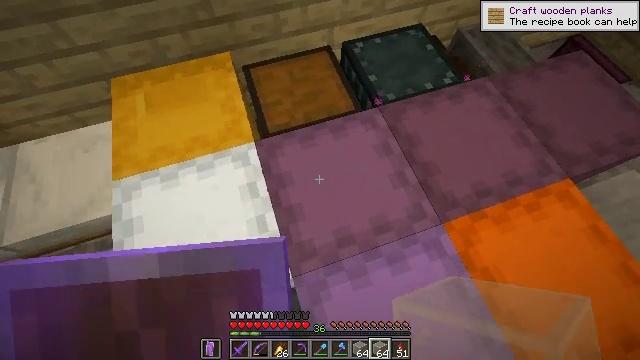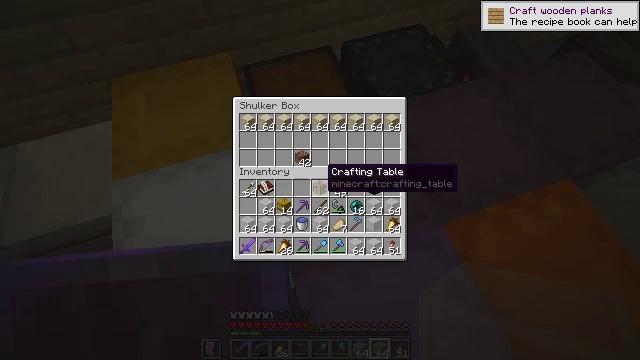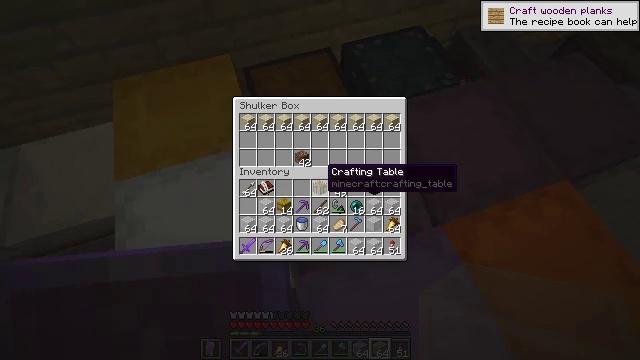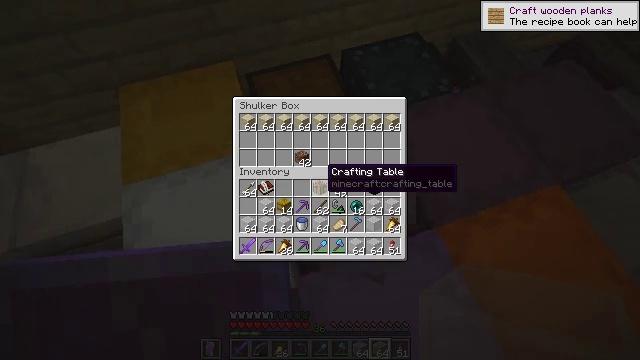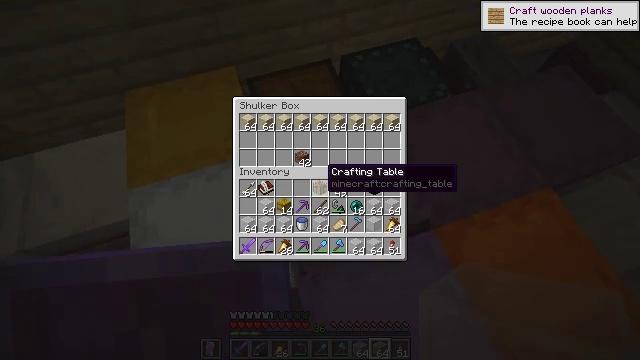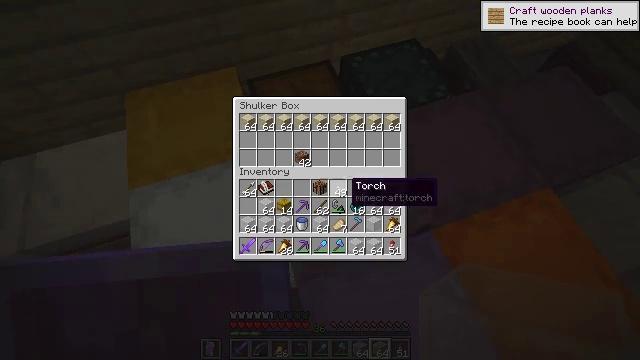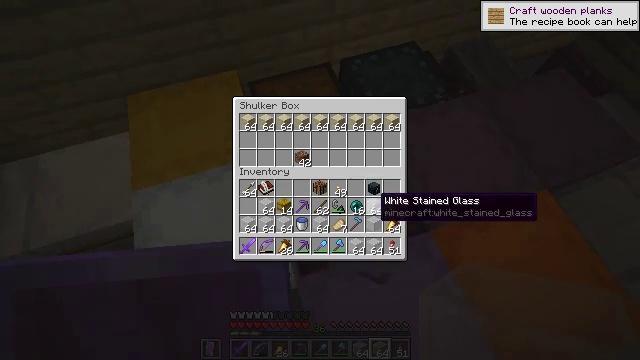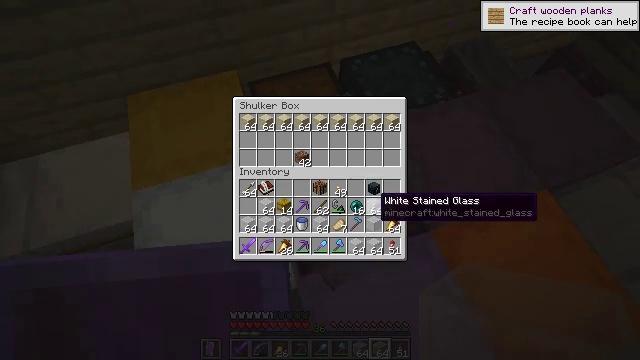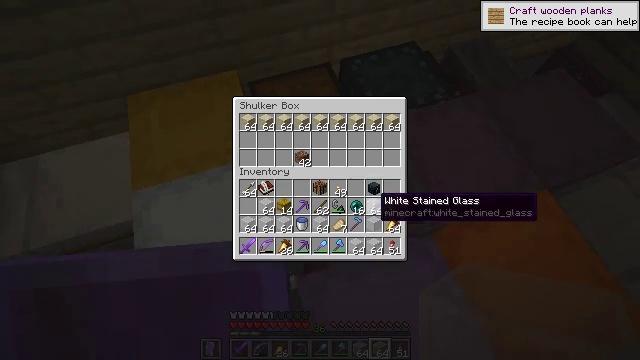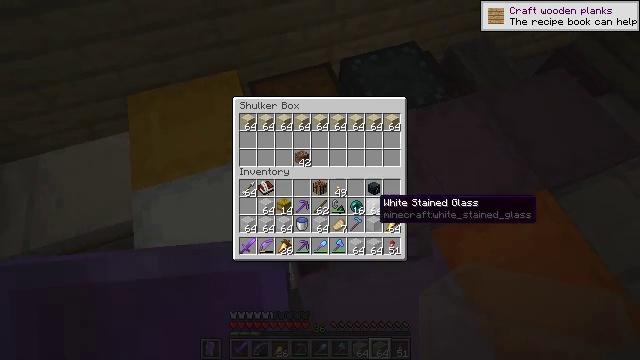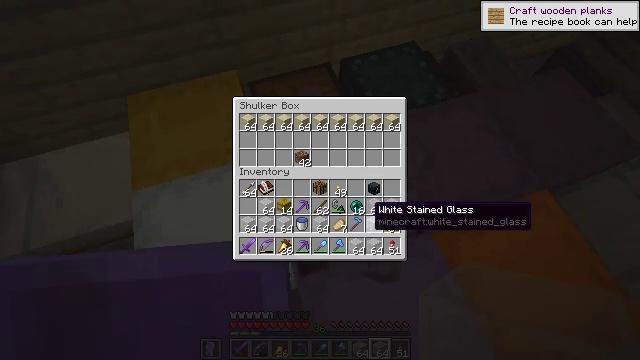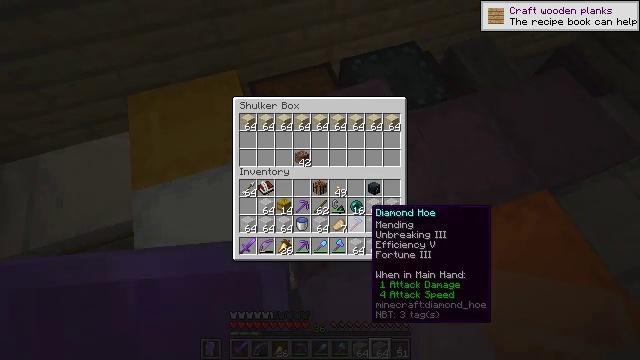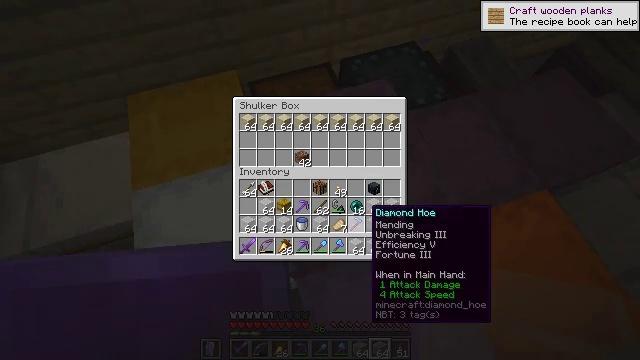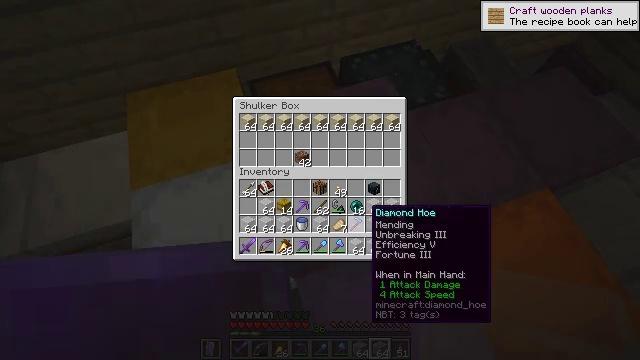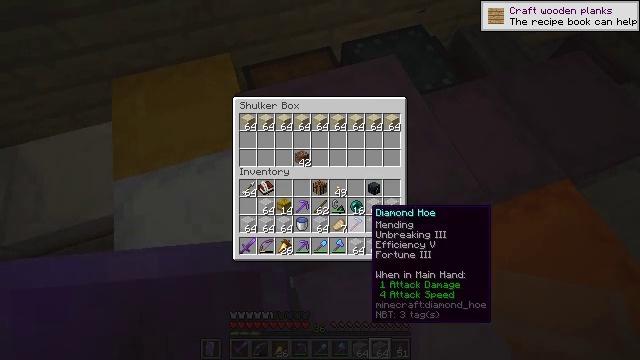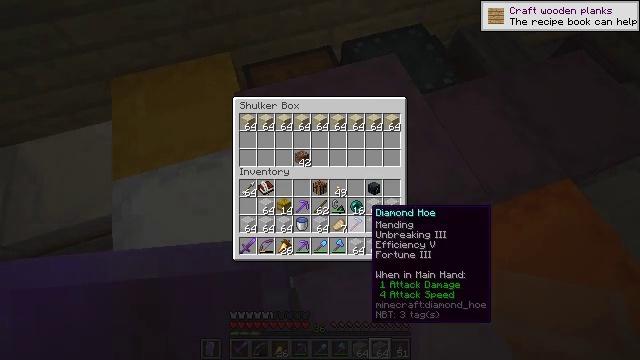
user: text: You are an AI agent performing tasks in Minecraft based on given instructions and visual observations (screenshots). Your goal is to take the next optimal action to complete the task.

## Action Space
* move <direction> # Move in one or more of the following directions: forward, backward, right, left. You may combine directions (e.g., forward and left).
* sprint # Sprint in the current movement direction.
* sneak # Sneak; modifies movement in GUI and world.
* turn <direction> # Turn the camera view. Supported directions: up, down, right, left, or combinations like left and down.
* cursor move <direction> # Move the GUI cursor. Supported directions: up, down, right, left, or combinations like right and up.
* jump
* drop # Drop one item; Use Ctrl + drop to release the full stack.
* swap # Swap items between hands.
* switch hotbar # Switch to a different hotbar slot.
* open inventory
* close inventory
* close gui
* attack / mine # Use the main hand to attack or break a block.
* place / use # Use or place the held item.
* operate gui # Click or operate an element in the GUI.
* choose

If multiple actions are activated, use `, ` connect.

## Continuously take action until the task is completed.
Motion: motion action
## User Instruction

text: Deposit the white shulker box into your inventory by mining.
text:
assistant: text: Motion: open gui
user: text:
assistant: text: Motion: no_op
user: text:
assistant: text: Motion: no_op
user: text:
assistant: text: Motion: no_op
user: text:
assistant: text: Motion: cursor move right and down
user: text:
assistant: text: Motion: cursor move right and down
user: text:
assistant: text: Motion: no_op
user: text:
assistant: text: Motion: no_op
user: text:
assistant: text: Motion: no_op
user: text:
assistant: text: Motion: no_op
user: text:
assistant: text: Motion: no_op
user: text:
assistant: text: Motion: no_op
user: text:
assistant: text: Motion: no_op
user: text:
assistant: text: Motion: no_op
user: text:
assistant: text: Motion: no_op
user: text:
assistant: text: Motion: no_op
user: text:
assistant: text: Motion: no_op
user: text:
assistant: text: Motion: no_op
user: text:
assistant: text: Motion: no_op
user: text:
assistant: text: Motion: no_op
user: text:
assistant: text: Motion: no_op
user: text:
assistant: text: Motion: no_op
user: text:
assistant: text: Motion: no_op
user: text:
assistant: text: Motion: operate gui
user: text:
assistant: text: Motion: operate gui
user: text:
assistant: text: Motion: operate gui
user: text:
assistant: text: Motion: operate gui
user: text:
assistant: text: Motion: cursor move down
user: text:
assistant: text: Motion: cursor move down
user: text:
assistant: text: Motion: sneak